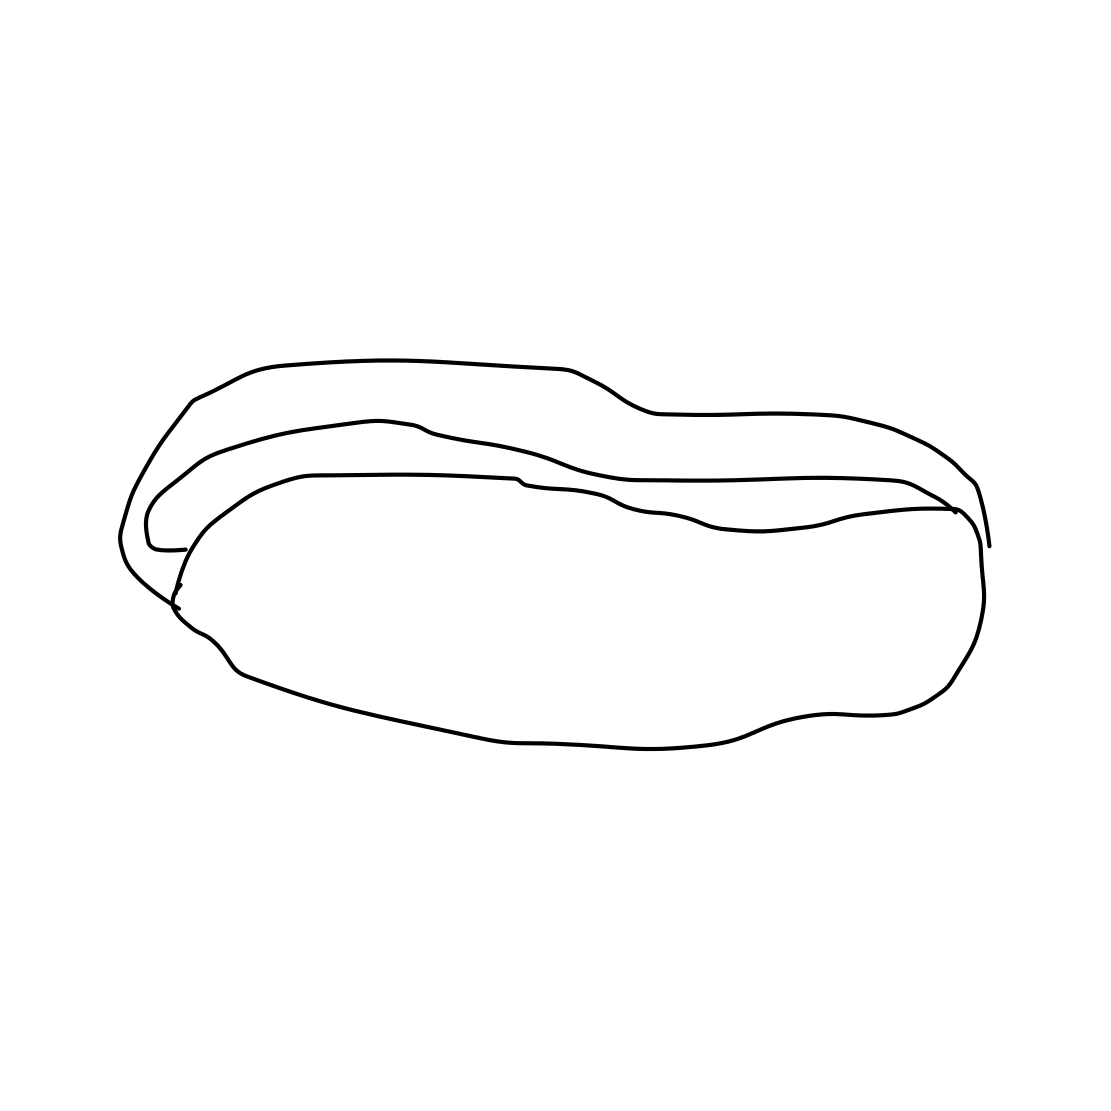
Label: hot-dog